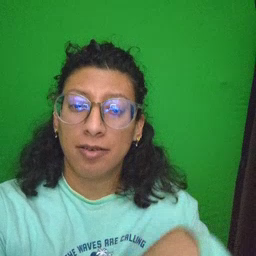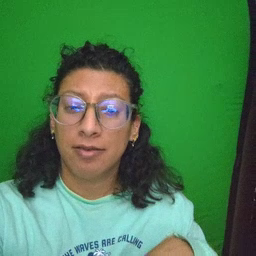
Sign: grandma